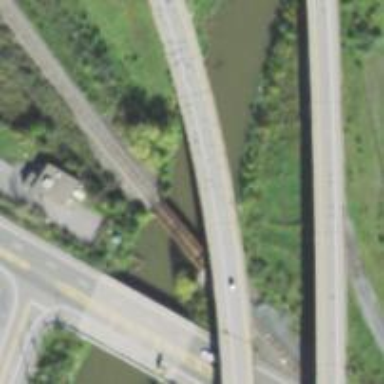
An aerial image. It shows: Bridge on motorway link.